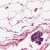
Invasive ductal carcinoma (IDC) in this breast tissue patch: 0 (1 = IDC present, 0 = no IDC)